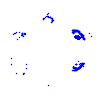
Particle: pion